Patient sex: M
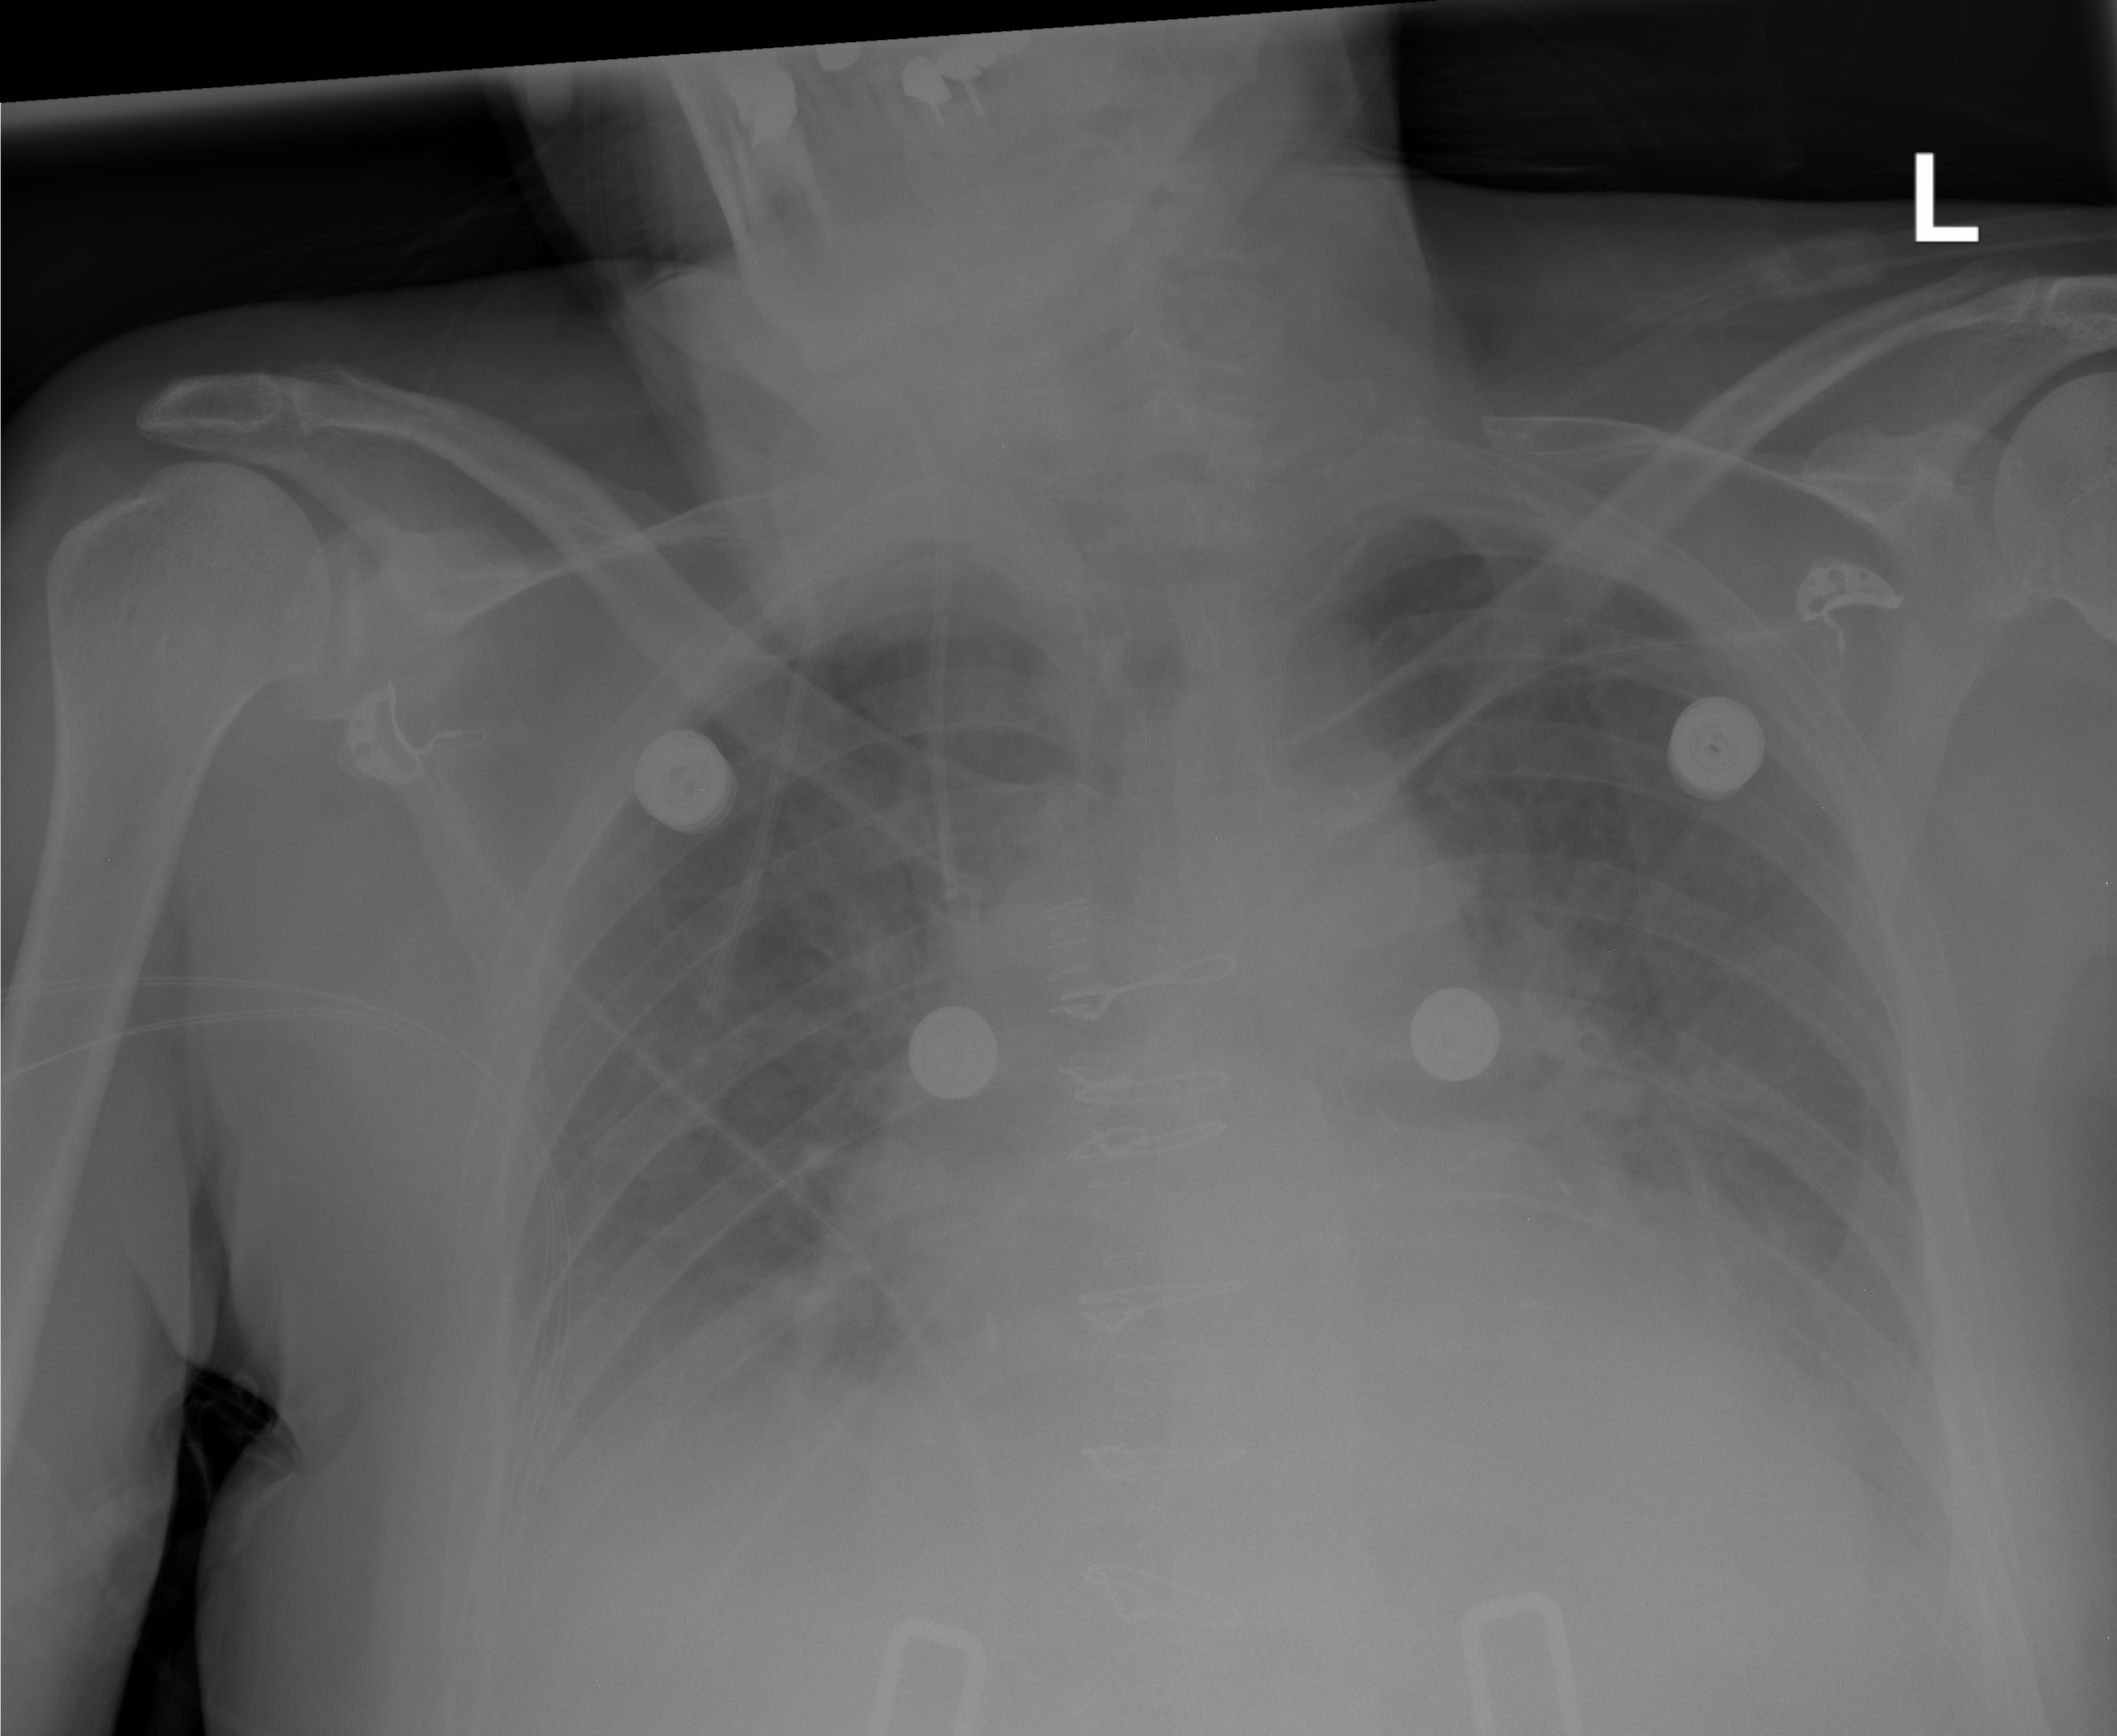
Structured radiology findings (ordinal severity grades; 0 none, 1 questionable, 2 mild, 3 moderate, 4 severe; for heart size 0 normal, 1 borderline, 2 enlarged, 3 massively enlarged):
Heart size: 0
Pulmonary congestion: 0
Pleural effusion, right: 2
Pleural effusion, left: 2
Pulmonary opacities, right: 0
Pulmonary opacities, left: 0
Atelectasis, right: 2
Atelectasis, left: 2